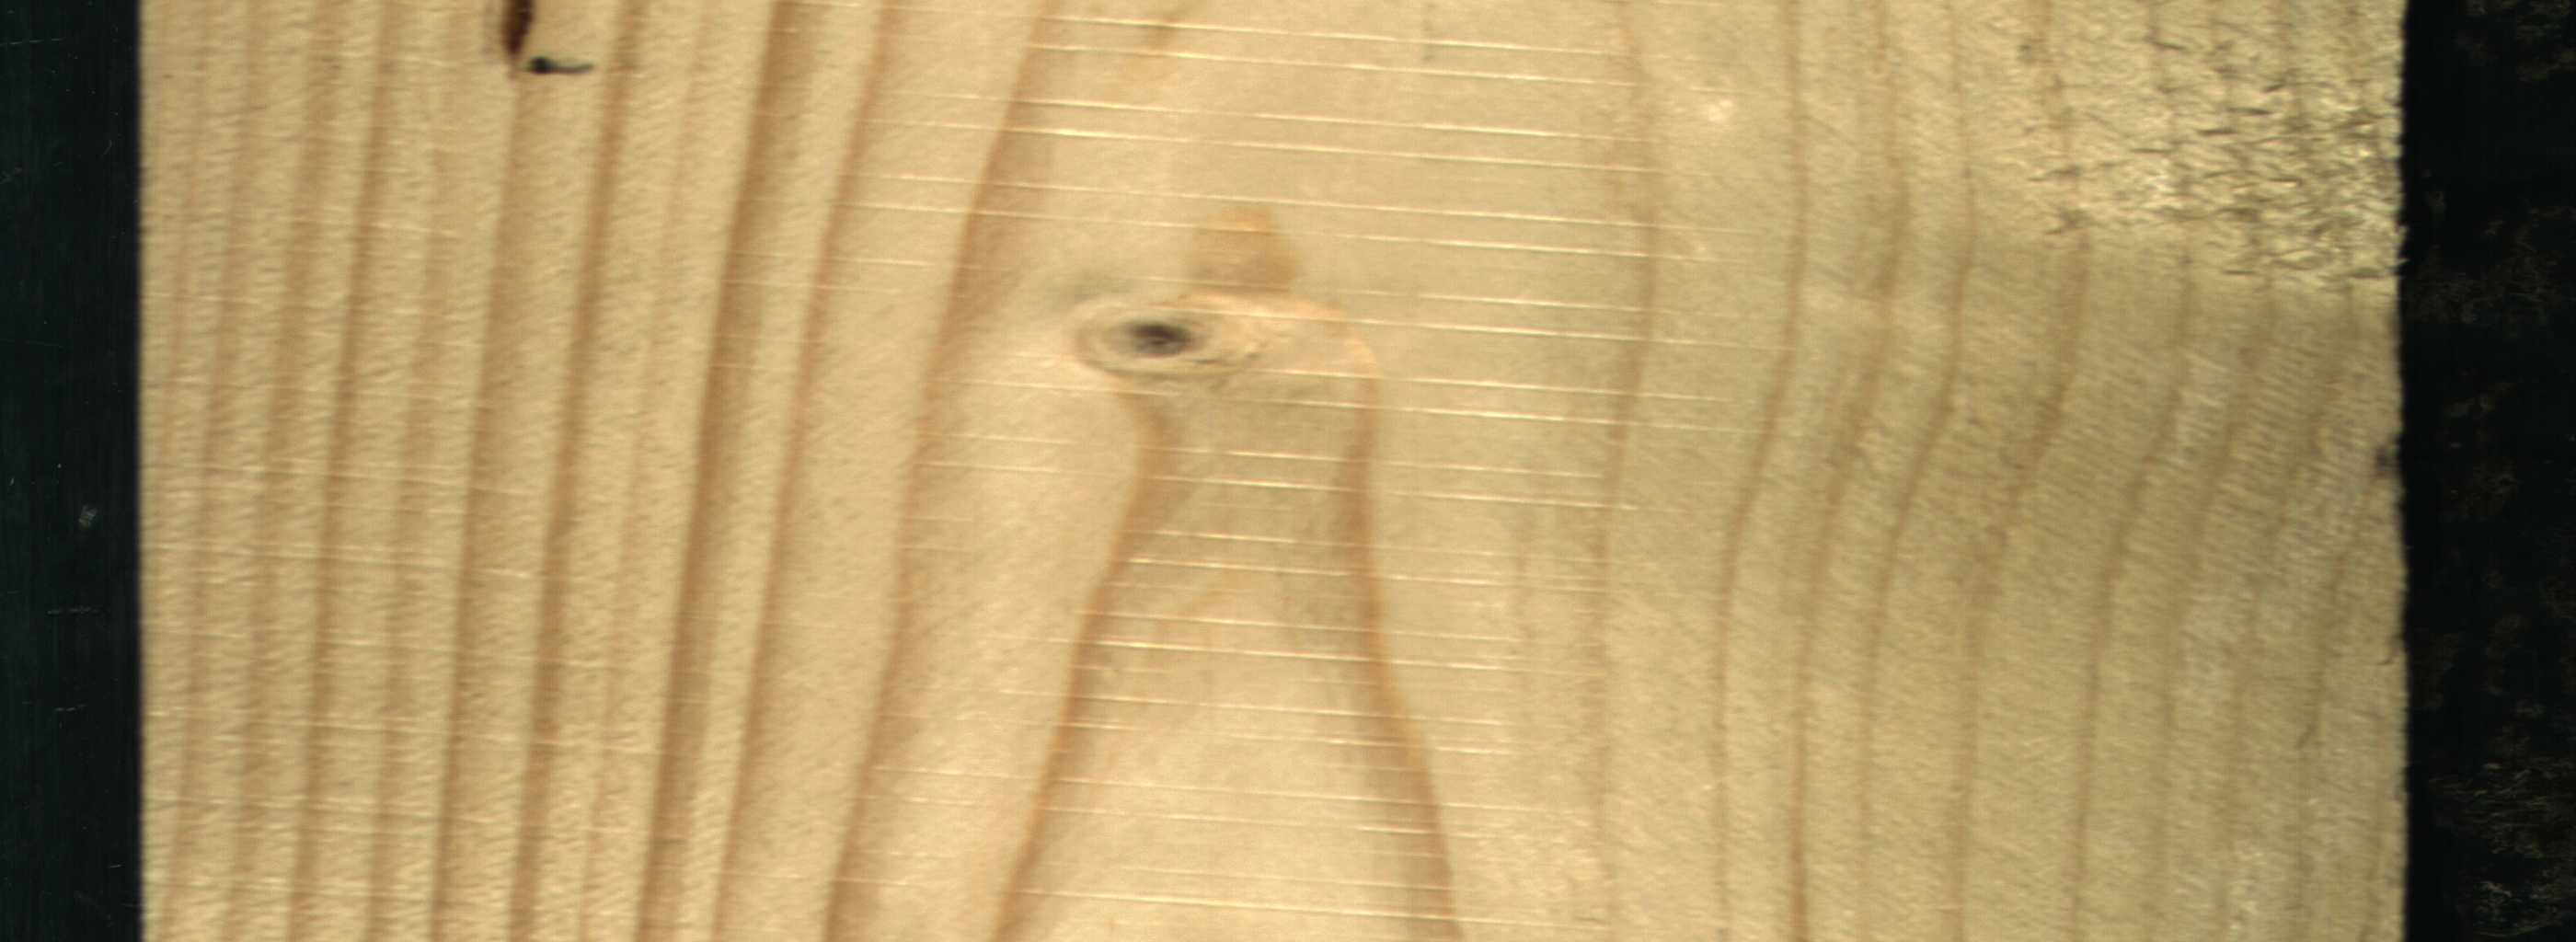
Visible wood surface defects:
resin
Live_Knot